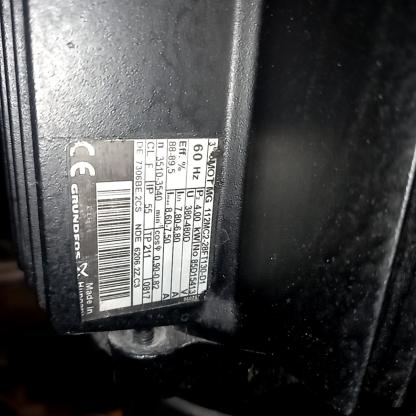
Klasa: tabliczka-znamionowa